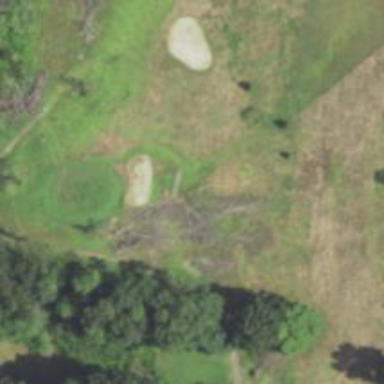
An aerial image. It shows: Pathway for golf carts.